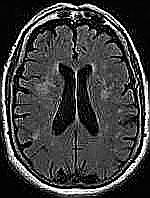
Label: notumor